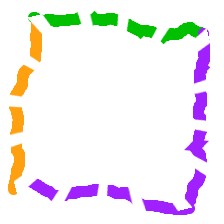
Shape: square